Question: I'm following along Chapter 8 in by Badri L., trying to implement basic authentication for a web application that will be consumed by HTTP/JS clients.
I've added the following Authentication Handler to my WebAPI project:
'''
public class AuthenticationHandler : DelegatingHandler
{
private const string SCHEME = "Basic";
protected async override Task<HttpResponseMessage> SendAsync(HttpRequestMessage request,
System.Threading.CancellationToken
cancellationToken)
{
try
{
// Request Processing
var headers = request.Headers;
if (headers.Authorization != null && SCHEME.Equals(headers.Authorization.Scheme))
{
Encoding encoding = Encoding.GetEncoding("iso-8859-1");
// etc
'''
When I decorate methods in my API with [Authorize] and set a breakpoint at the 'if' statement above, 'headers.Authorization' is null upon the first request. If I continue on this break, the if statement gets hit again, this time with 'headers.Authorization.Scheme' as "Negotiate", instead of "Basic":

I have registered my Handler in WebApiConfig:
'''
config.MessageHandlers.Add(new AuthenticationHandler());
'''
But I'm at a loss as to why the Authorize attribute is not respecting basic authentication, or why - since the scheme is not "basic" and the 'if()' in my handler returns 'false' - I'm getting data from my API controller when I should be getting '401 Unauthorized'.
I have not specified any authenticationType in my web.config.
Any idea what I'm doing wrong?
Edit: Full Handler:
'''
public class AuthenticationHandler : DelegatingHandler
{
private const string SCHEME = "Basic";
protected async override Task<HttpResponseMessage> SendAsync(HttpRequestMessage request,
System.Threading.CancellationToken
cancellationToken)
{
try
{
// Request Processing
var headers = request.Headers;
if (headers.Authorization != null && SCHEME.Equals(headers.Authorization.Scheme))
{
Encoding encoding = Encoding.GetEncoding("iso-8859-1");
string credentials = encoding.GetString(Convert.FromBase64String(headers.Authorization.Parameter));
string[] parts = credentials.Split(':');
string userId = parts[0].Trim();
string password = parts[1].Trim();
// TODO: Authentication of userId and Pasword against credentials store here
if (true)
{
var claims = new List<Claim>
{
new Claim(ClaimTypes.Name, userId),
new Claim(ClaimTypes.AuthenticationMethod, AuthenticationMethods.Password)
};
var principal = new ClaimsPrincipal(new[] {new ClaimsIdentity(claims, SCHEME)});
Thread.CurrentPrincipal = principal;
if (HttpContext.Current != null)
HttpContext.Current.User = principal;
}
}
var response = await base.SendAsync(request, cancellationToken);
// Response processing
if (response.StatusCode == HttpStatusCode.Unauthorized)
{
response.Headers.WwwAuthenticate.Add(new AuthenticationHeaderValue(SCHEME));
}
return response;
}
catch (Exception)
{
// Error processing
var response = request.CreateResponse(HttpStatusCode.Unauthorized);
response.Headers.WwwAuthenticate.Add(new AuthenticationHeaderValue(SCHEME));
return response;
}
}
}
'''
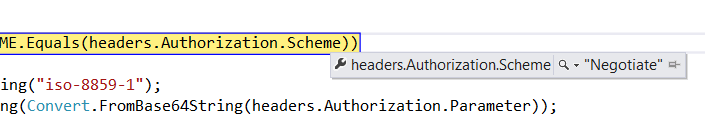
Answer: > When I decorate methods in my API with [Authorize] and set a breakpoint at the if statement above, headers.Authorization is null upon the first request.
This is expected. This is how it is supposed to work. Browser will show the popup to get credentials from the user only when it receives a 401. Subsequent request will have the authorization header with credentials in the basic scheme.
> If I continue on this break, the if statement gets hit again, this time with headers.Authorization.Scheme as "Negotiate", instead of "Basic":
Yes, as answered by Dominick (is it Dominick?), you have Windows Authentication enabled and that is the reason for you getting the Negotiate scheme back from the browser. You must disable all authentication methods either in the config or using IIS manager.
> But I'm at a loss as to why the Authorize attribute is not respecting basic authentication, or why - since the scheme is not "basic" and the if() in my handler returns false - I'm getting data from my API controller when I should be getting 401 Unauthorized.
Authorize attribute knows nothing about basic authentication. All it cares is if the identity is authenticated or not. Since you have anonymous authentication enabled (I guess that is the case), Authorize attribute is happy and there is no 401 for the message handler response handling part to add the WWW-Authenticate response header indicating that web API expects credentials in the Basic scheme.